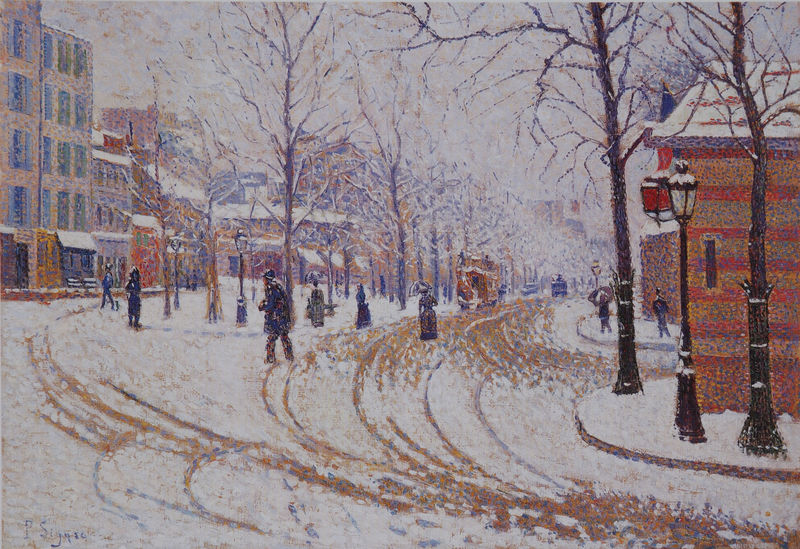
Titel: La Neige. Boulevard de Clichy, Boulevard de Clichy mit Schnee
Künstler: Paul Signac
Standort: Minneapolis (Minnesota)
Institution: The Minneapolis Institute of Arts
Schlagwörter: baum, blau, gemälde, himmel, mann, weiß, bäume, frauen, gelb, grün, impressionismus, landschaft, menschen, ocker, stadt, äste, braun, fenster, frau, fussgänger, grau, lampe, laterne, laternen, männer, orange, paris, schaufenster, schwarz, strasse, tür, dach, eis, gebäude, haus, park, regenschirm, rot, schirm, schnee, weg, beige, stein, steine, signatur, ast, häuser, kalt, gehen, mantel, rosa, ruhe, ecke, fassade, fassaden, geschäft, ort, passanten, pointilismus, spuren, mauer, ziegel, allee, kahl, winter, geschäfte, laden, läden, platz, van gogh, auto, wagen, treppe, impressionistisch, streifen, warten, straßen, punkte, gogh, bürgersteig, gehsteig, münchen, kälte, mauerwerk, paul, mäntel, einkauf, kurve, wärme, straßenlampe, straßenlaterne, gleise, schiene, schienen, signac, schneespuren, schlieren, autos, fahrzeug, fahrzeuge, strassenecke, bauten, vincent, europa, paul signac, chausee, januar, langsamkeit, matsch, menschem, schneeflocken, schneien, shäuser, strassenlaternen, straßenbahn, tram, trambahn, vormittag, winterbild, ziel, zuhause, signag, menshcen, flocken, signiac